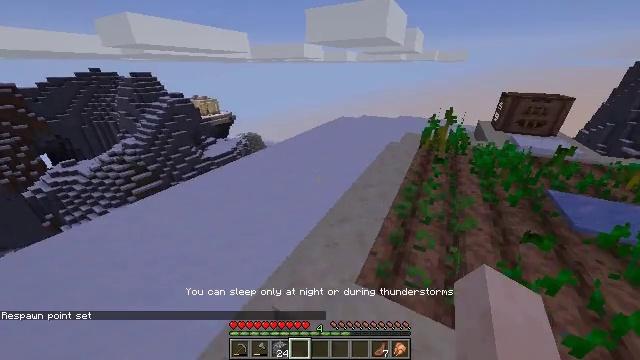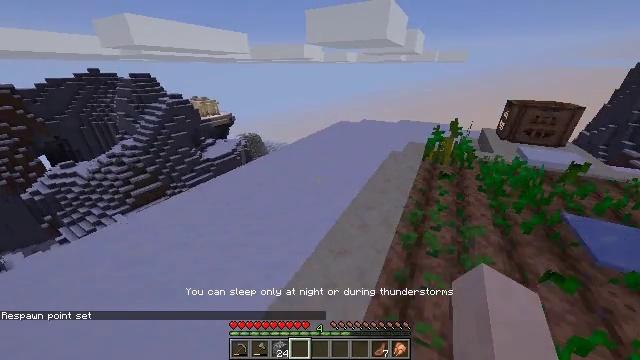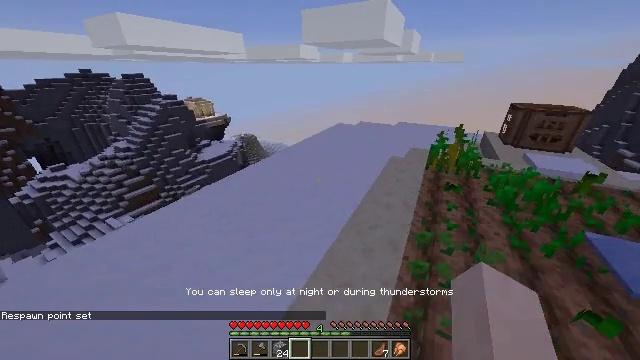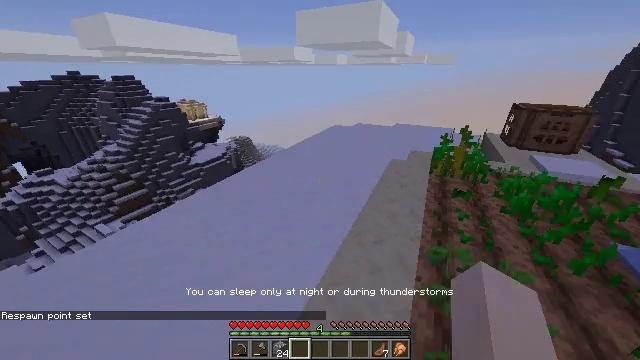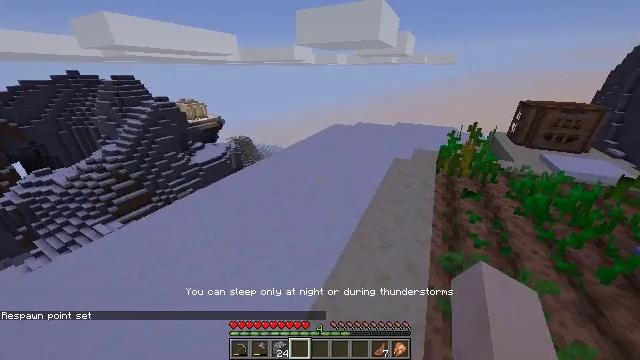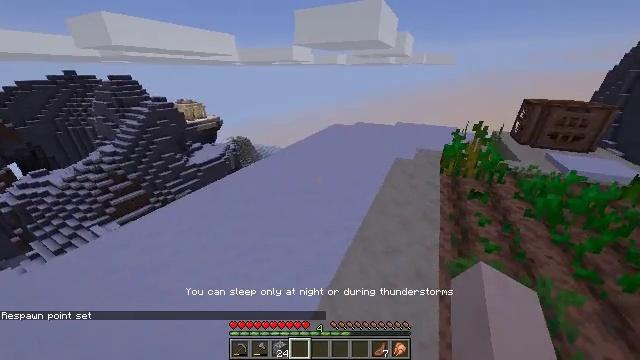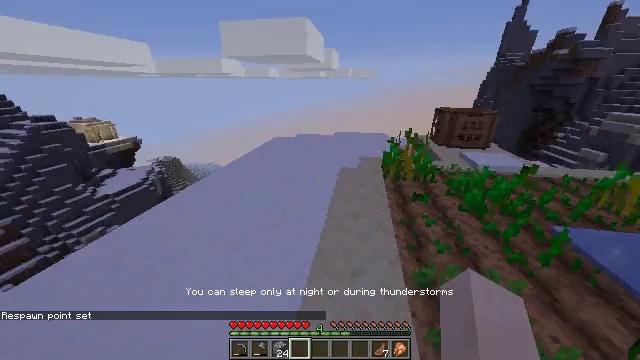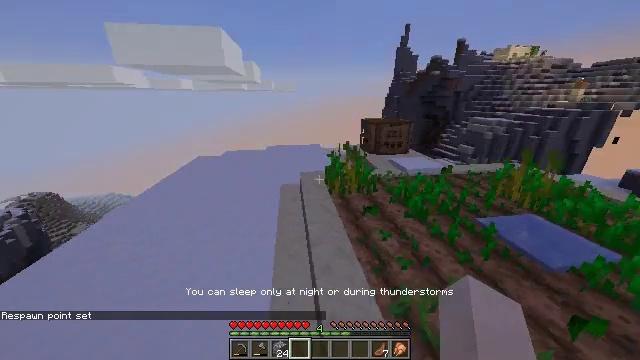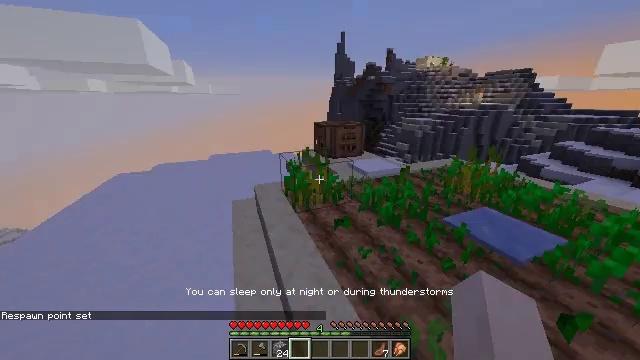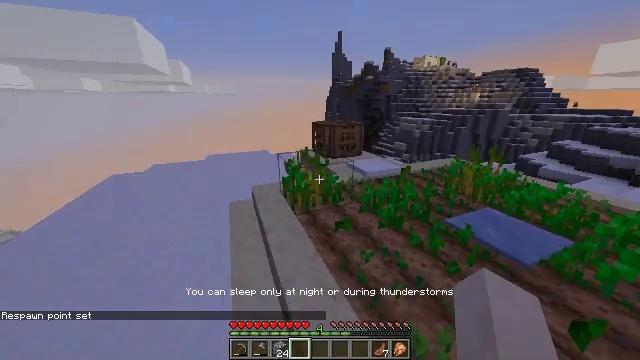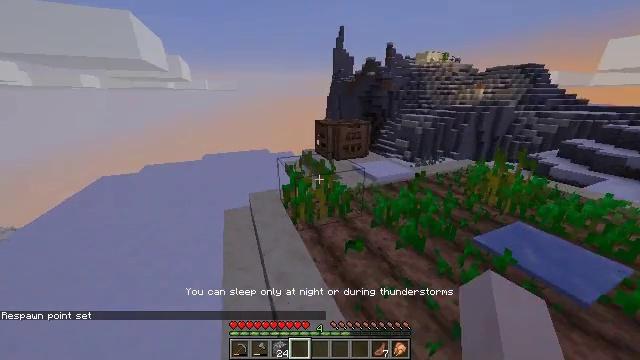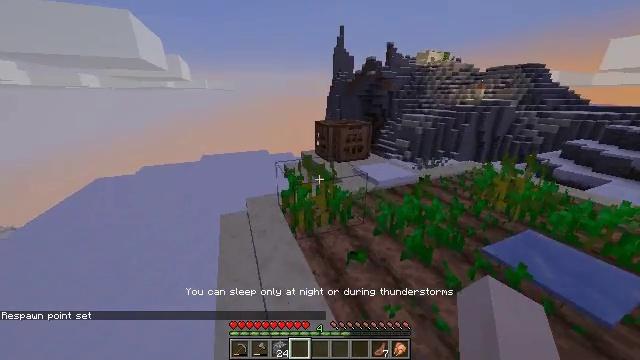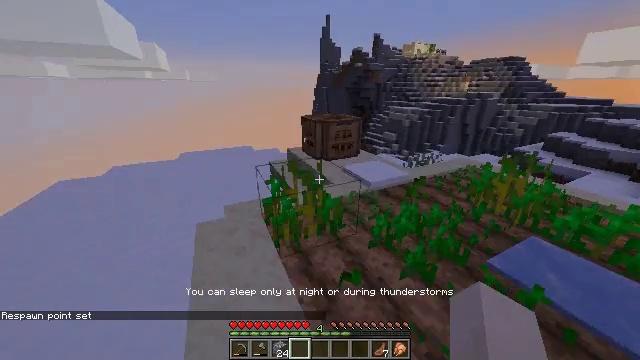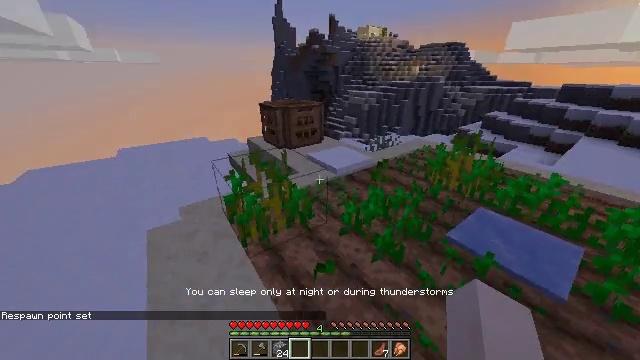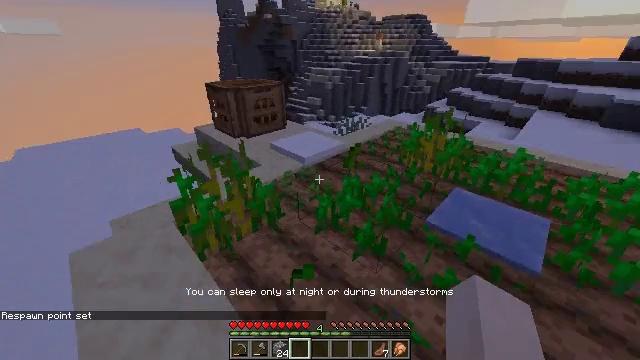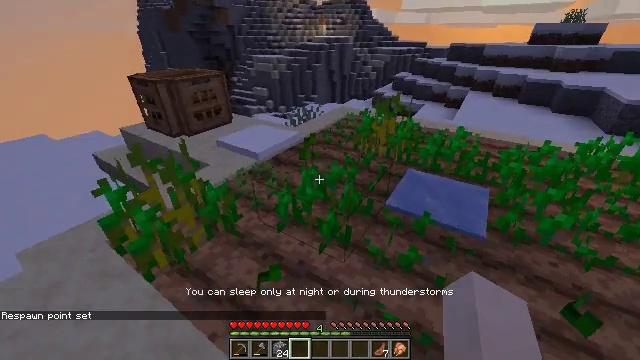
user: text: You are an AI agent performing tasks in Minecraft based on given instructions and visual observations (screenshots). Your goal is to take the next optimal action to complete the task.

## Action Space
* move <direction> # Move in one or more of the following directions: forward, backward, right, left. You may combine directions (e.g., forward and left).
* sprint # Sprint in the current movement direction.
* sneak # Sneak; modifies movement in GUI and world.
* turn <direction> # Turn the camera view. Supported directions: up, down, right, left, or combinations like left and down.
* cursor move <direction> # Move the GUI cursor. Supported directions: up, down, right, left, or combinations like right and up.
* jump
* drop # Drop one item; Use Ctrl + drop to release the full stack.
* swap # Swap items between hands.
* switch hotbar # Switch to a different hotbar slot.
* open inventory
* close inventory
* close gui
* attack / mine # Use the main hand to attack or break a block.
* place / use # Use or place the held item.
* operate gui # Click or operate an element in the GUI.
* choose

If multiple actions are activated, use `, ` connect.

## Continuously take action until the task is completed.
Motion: motion action
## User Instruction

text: Attack the composter to add it to your inventory.
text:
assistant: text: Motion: move forward and move left
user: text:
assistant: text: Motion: move forward and move left
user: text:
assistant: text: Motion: move forward and move left, turn right
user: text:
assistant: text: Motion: move forward
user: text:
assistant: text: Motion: move forward
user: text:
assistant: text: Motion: move forward, turn right and up
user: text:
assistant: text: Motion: move forward, turn right and up
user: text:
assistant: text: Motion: move forward, turn right
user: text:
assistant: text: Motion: move forward, sprint
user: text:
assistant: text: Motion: move forward, sprint
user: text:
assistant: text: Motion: move forward, sprint
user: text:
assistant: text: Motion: move forward, sprint, turn right and down
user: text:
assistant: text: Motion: turn right and down
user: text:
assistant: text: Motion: turn right and down
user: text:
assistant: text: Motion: turn right and down
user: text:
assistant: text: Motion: turn right
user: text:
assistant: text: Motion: no_op
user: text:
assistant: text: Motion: no_op
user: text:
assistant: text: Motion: no_op
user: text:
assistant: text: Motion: no_op
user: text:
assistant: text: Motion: no_op
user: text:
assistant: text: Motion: move left
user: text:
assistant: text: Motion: move left
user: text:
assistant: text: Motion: move left
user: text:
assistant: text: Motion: move left
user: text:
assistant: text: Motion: move left
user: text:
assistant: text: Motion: move forward and move left
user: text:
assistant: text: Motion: move forward and move left
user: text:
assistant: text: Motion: move forward and move left
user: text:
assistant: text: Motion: move forward and move left